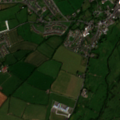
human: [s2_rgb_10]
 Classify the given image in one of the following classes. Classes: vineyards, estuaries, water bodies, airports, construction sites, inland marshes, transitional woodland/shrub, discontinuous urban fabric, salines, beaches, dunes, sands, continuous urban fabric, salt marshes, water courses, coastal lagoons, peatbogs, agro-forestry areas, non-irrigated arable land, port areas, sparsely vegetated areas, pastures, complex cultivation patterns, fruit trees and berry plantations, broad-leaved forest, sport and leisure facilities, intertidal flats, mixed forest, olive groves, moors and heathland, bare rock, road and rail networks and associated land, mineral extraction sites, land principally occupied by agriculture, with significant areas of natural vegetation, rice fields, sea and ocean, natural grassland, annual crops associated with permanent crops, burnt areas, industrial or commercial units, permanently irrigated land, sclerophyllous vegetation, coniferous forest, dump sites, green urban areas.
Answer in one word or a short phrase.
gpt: discontinuous urban fabric, pastures